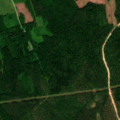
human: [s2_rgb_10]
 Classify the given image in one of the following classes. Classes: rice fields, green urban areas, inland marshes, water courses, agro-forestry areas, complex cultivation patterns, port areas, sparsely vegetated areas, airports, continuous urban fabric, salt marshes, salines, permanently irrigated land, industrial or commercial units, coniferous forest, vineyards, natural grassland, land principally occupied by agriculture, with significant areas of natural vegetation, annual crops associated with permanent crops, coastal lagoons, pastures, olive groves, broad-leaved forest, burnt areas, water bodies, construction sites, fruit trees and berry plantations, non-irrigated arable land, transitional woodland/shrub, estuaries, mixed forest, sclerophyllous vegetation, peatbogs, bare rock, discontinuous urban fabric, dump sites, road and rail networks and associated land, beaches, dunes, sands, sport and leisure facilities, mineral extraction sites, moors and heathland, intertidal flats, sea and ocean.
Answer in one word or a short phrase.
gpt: coniferous forest, mixed forest